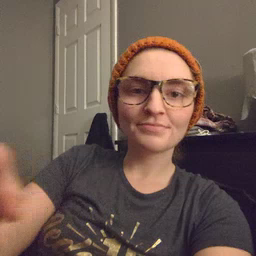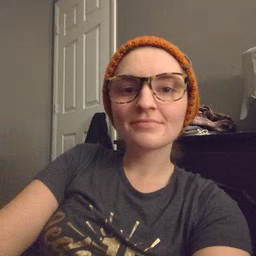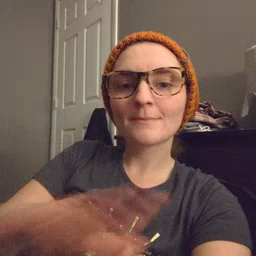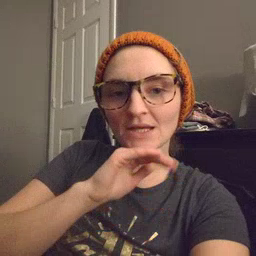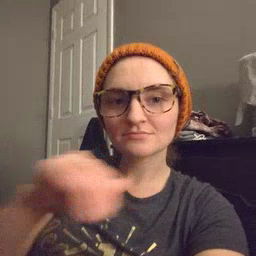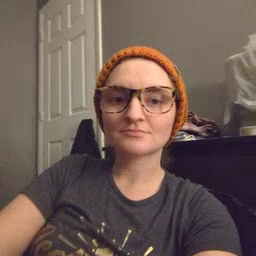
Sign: pig